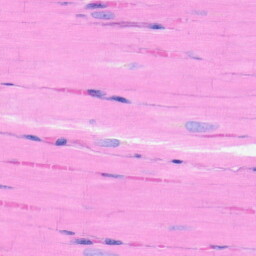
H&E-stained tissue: Heart